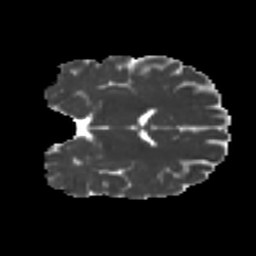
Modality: MD
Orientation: coronal
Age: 21
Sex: female
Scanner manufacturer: ge
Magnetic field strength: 3 T
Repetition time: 7.8 s
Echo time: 0.0606 s